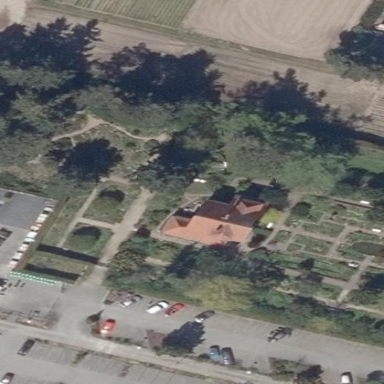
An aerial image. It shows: Garden that is leisure land.